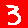
Digit: 3